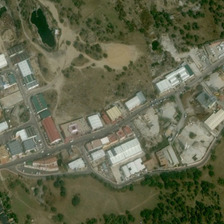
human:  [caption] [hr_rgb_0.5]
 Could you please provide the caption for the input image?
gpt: many buildings and green trees are in an industrial area .

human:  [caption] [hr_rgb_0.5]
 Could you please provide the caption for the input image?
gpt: many buildings and green trees are in an industrial area .

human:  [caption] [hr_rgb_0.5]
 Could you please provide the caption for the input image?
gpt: many buildings and green trees are in an industrial area .

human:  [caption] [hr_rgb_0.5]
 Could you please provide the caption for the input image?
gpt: many buildings and green trees are in an industrial area .

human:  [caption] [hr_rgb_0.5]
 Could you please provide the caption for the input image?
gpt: many buildings and green trees are in an industrial area .